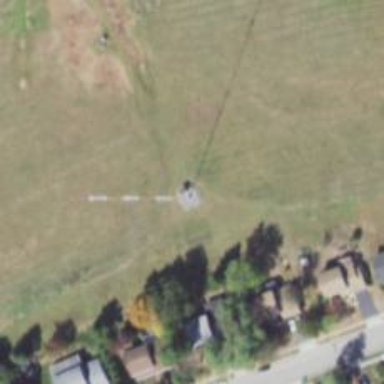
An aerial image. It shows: Man-made mast used for communication purposes.